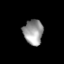
Tissue: lung
Cell type: Endothelial cells
Senescence score: 0.6508
Nuclear area (px): 479
Mean DAPI intensity: 154.451